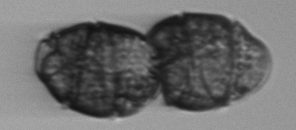
Label: Margalefidinium